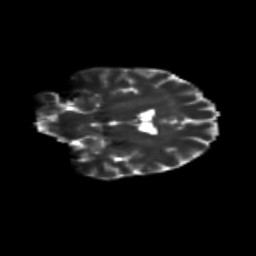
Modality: T2w
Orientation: coronal
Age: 50
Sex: male
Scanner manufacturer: siemens
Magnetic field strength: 3 T
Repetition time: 8.6 s
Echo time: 0.095 s